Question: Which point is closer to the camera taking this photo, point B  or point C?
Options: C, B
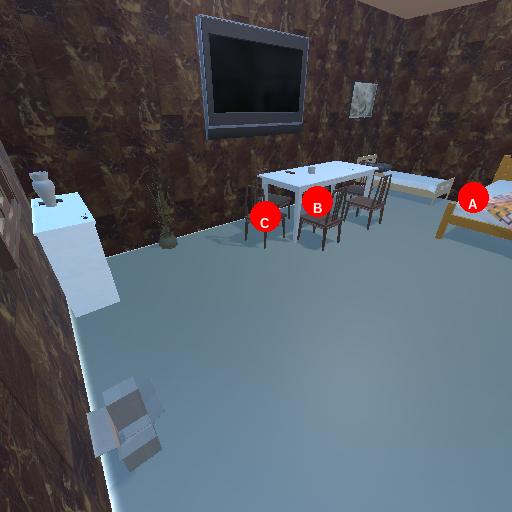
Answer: C